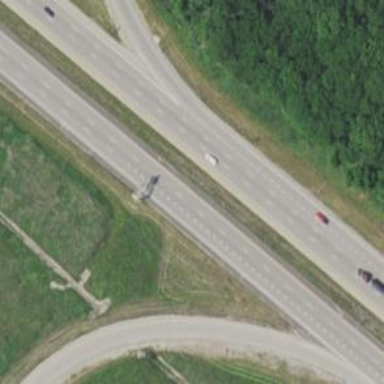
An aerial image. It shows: Motorway junction.